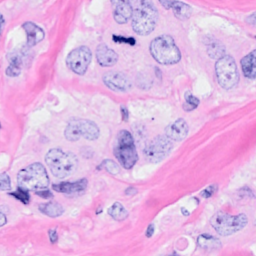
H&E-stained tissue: Breast